Question: This JSON:
'''
{
"Values": {
"Category": "2",
"Name": "Test",
"Description": "Testing",
"Expression": "[Total Items] * 100"
}
}
'''
Is being deserialized to this DTO using 'JsConfig.ConvertObjectTypesIntoStringDictionary = true;':
'''
public class MyDto {
public Dictionary<string, object> Values { get; set; }
}
'''
Unexpectedly, the Expression property is deserialized as 'List<object>' instead of 'string' (see screenshot).

It seems the parser sees the opening bracket and tries to interpret the value as an array. Is there some way to turn this "type detection" off, or otherwise resolve the problem (without changing the DTO)?
I'm using ServiceStack v3.9.71.
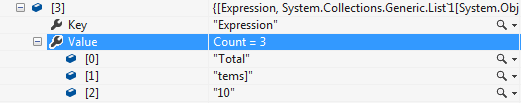
Answer: Json.NET is able to deserialize your example JSON into an instance of your DTO class. It seems that the JSON parsing library you're using is buggy. Are you able to switch?
'''
internal class Program
{
private static void Main()
{
const string json = @"{
""Values"": {
""Category"": ""2"",
""Name"": ""Test"",
""Description"": ""Testing"",
""Expression"": ""[Total Items] * 100""
}
}";
var myDto = JsonConvert.DeserializeObject<MyDto>(json);
}
}
public class MyDto
{
public Dictionary<string, object> Values
{
get;
set;
}
}
'''

EDIT:
I switched my code to use ServiceStack.Text from NuGet and I was able to get the serialization to work perfectly:
'var myDto = JsonSerializer.DeserializeFromString<MyDto>(json);'